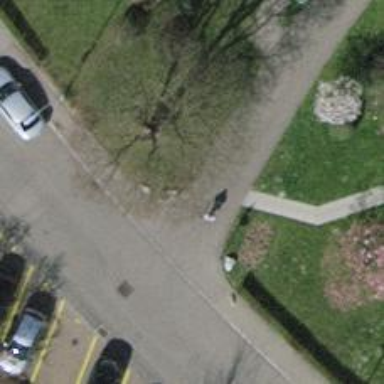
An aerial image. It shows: Bollard barrier.